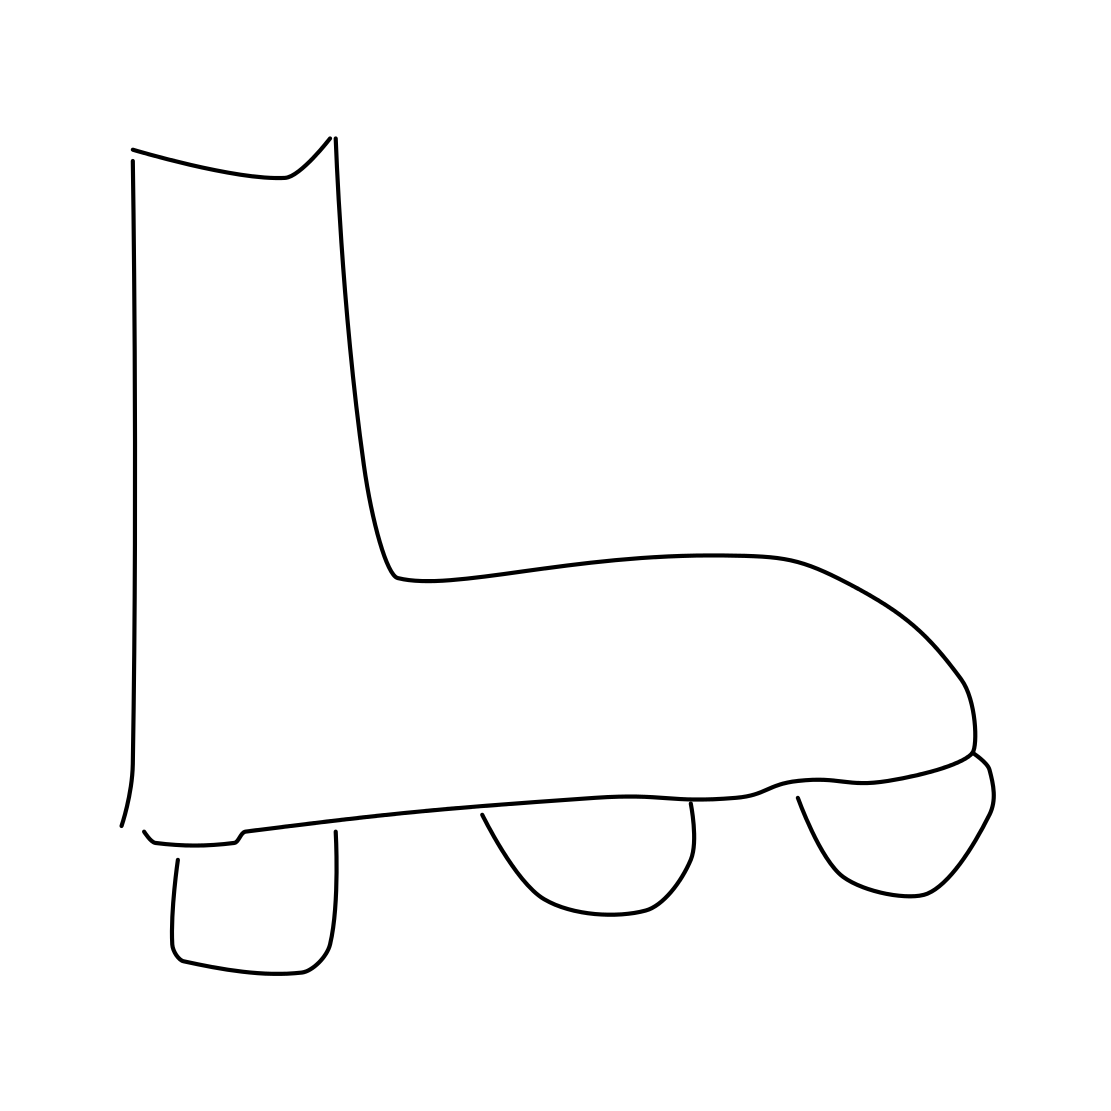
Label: rollerblades